Question: I need to scan 2-D barcodes in iOS, like the following:

I tried the zbar framework but that didn't seem to work for these barcodes. Now I am trying to use the built-in AVFoundation framework in iOS 7. That works fantastically for 1-D barcodes whose AVObject type is AVMetadataObjectTypeEAN13Code, and QRCodes of type
AVMetadataObjectTypeQRCode, but I am not able to scan 2D bar codes.
Is there any specific object type for 2D barcodes?
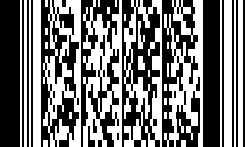
Answer: The particular type of 2-D barcode you're showing there is called a PDF417 barcode. AV Foundation also has the ability to scan those, as of iOS 7:

You need to use AVMetadataObjectTypePDF417Code to read the above, like in my image, for example by modifying Apple's QRchestra example with the following line:
'''
[[self metadataOutput] setMetadataObjectTypes:[NSArray arrayWithObjects:AVMetadataObjectTypePDF417Code, nil]];
'''
and then logging the result to the screen like I did.